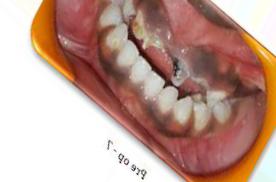
Condition: Caries